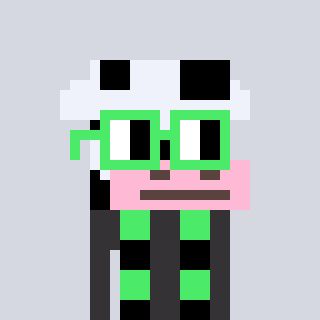
a pixel art character with square light green glasses, a cow-shaped head and a grayscale-colored body on a cool background